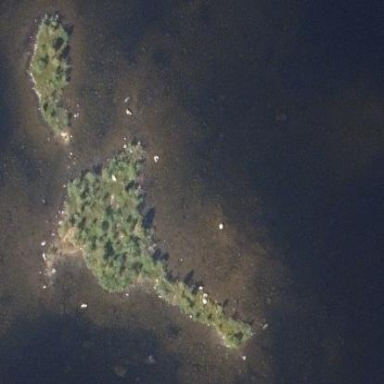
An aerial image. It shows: Islet.